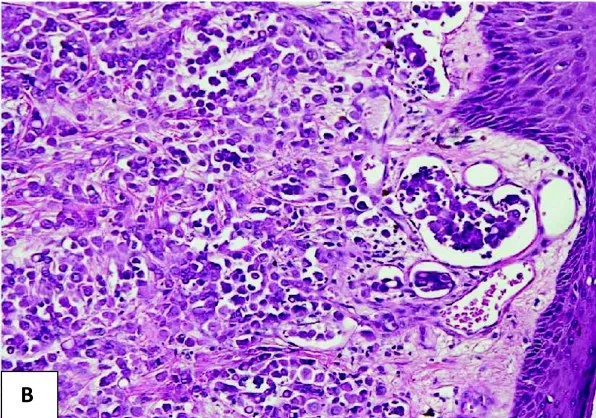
Photomicrographs of the tumor cells. Magnification; x 40: Tumor cells exhibiting pleomorphic cells along with a focus of dermal lymphatic invasion (B).
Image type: pathology (h&e)